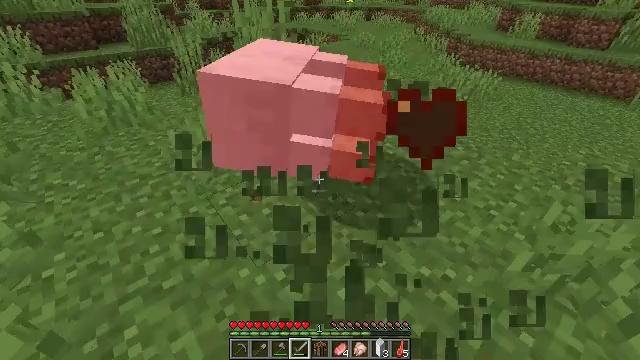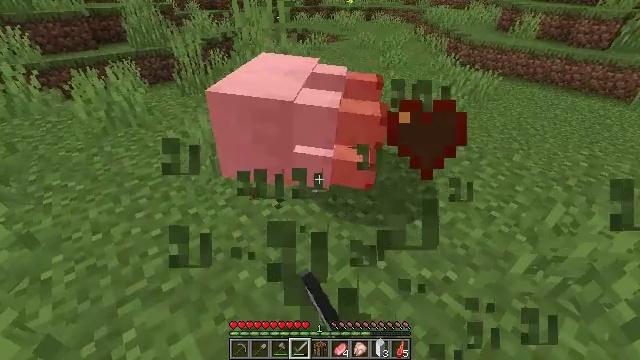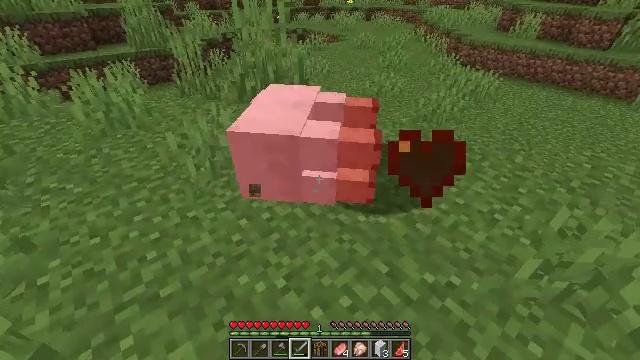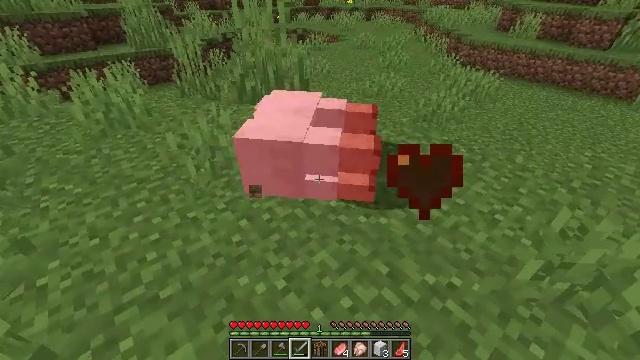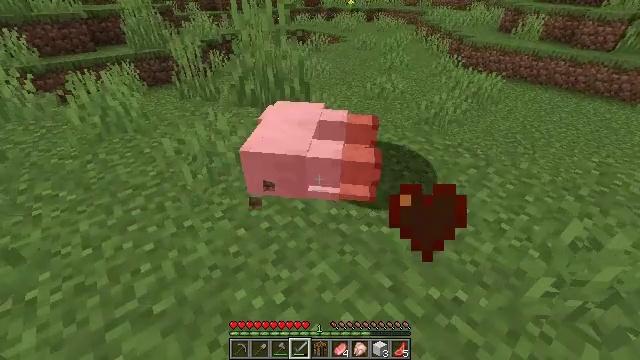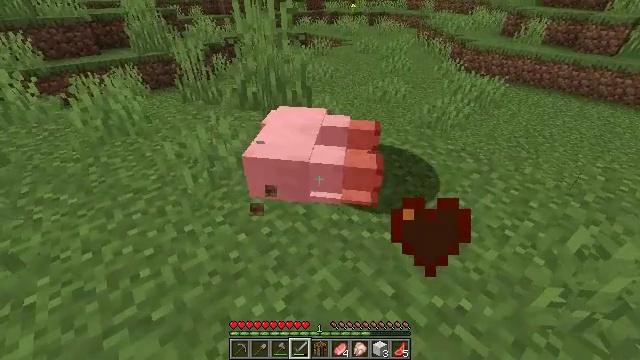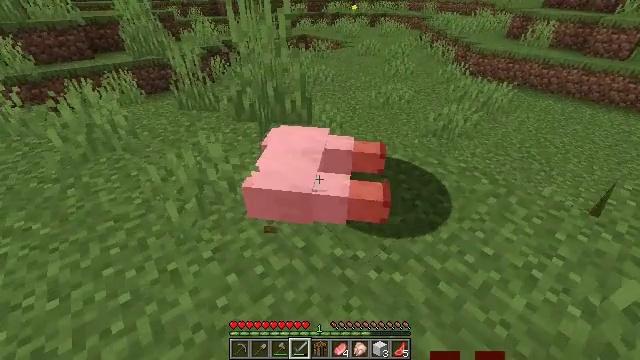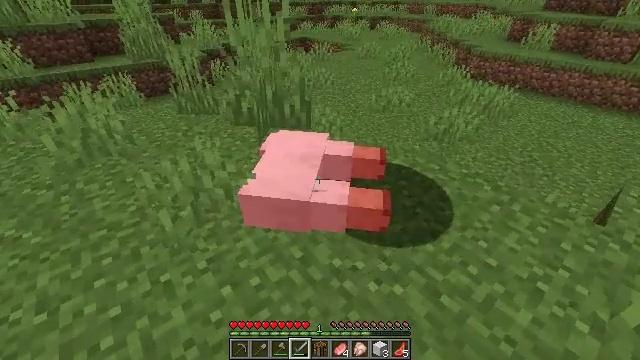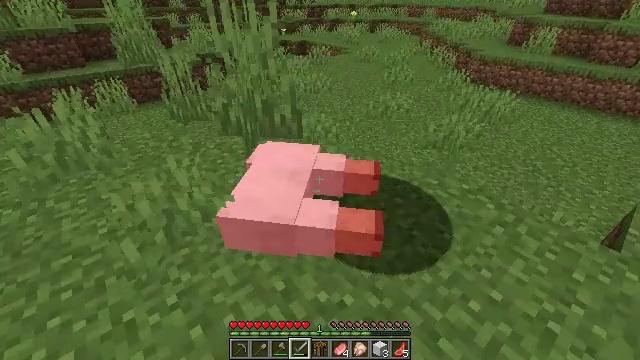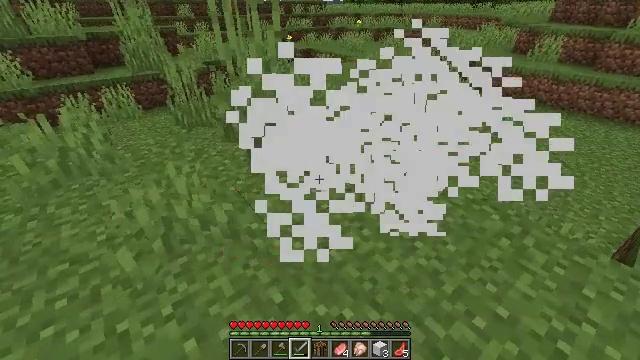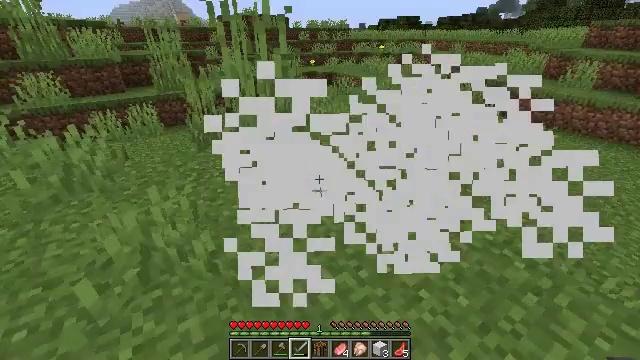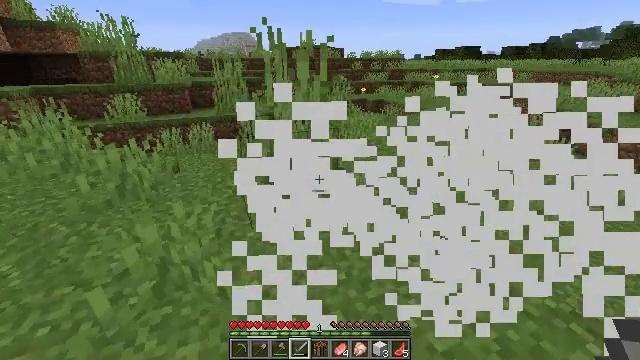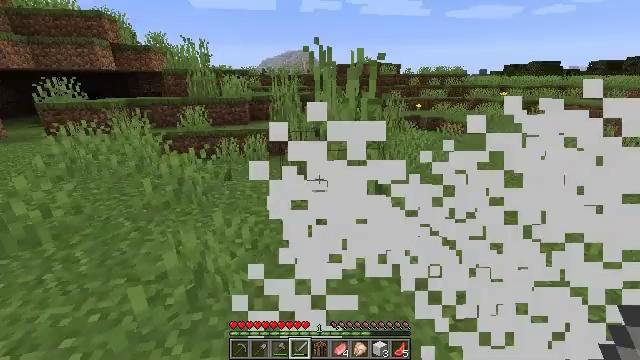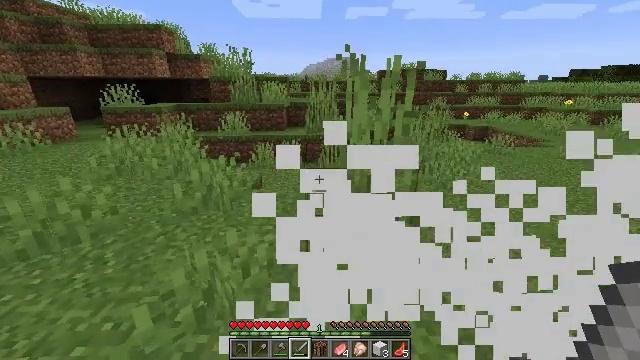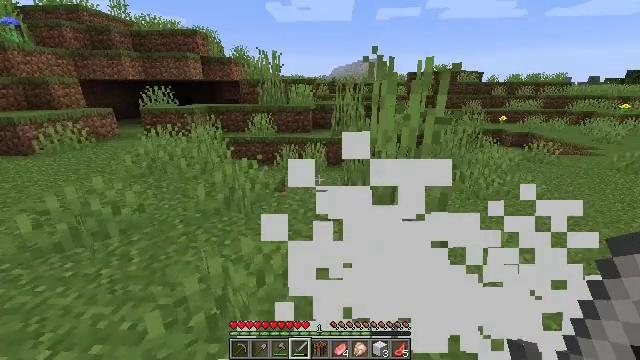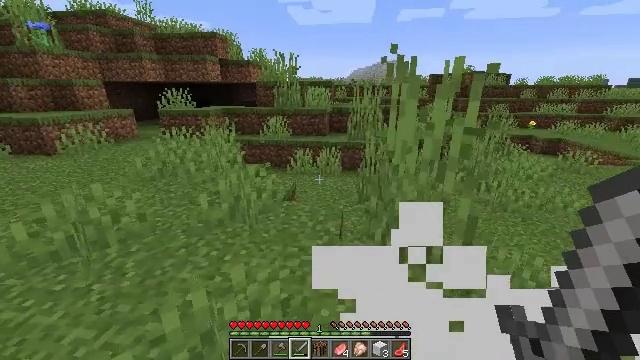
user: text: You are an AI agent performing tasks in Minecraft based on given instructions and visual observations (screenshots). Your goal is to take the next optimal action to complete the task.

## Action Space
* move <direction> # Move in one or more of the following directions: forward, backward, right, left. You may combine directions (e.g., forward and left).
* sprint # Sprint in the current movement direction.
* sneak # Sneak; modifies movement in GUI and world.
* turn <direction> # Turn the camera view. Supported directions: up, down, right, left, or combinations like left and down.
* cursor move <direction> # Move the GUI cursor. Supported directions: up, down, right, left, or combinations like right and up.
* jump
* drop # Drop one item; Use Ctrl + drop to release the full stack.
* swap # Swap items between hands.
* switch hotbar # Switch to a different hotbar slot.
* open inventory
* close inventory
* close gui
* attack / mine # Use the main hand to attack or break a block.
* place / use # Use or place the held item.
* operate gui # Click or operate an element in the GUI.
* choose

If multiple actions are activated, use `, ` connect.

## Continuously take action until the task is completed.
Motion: motion action
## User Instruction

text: Gather the chest from its place.
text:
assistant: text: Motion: attack / mine
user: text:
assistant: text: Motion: attack / mine
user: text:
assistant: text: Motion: no_op
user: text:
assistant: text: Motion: move forward
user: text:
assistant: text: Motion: move forward
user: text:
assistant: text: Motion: move forward
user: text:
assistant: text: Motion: move forward and move right
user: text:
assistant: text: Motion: move forward and move right
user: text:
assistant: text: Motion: move forward and move right, turn left and up
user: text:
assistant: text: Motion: move forward and move right, turn left and up
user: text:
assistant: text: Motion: move forward and move right, turn left and up
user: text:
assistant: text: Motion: move forward, turn left and up
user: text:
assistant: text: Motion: move forward, turn left and up
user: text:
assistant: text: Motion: move forward, turn left
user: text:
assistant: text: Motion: move forward, turn left
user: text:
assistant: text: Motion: move forward
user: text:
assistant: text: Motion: move forward
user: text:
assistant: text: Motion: move forward
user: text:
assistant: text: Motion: move forward
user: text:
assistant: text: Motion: move forward
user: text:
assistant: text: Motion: move forward
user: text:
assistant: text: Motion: move forward
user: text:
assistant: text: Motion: move forward and move left
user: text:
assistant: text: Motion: move forward and move left, turn left
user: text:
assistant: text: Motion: move forward and move left, turn left
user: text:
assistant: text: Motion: move forward and move left, turn left
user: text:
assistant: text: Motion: move forward and move left, turn left
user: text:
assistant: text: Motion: move forward and move left
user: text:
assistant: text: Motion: move forward and move left
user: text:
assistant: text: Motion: move forward and move left